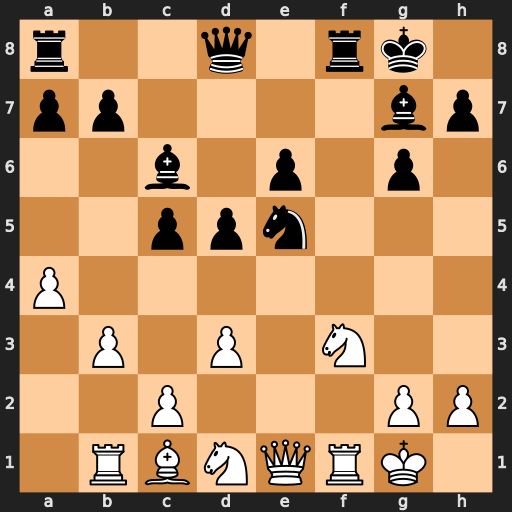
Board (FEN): r2q1rk1/pp4bp/2b1p1p1/2ppn3/P7/1P1P1N2/2P3PP/1RBNQRK1
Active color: w
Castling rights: -
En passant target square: -
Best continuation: Nxe5 Rxf1+ Kxf1 Qf6+ Nf3